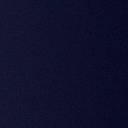
Screen state: off